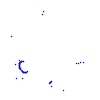
Particle: kaon